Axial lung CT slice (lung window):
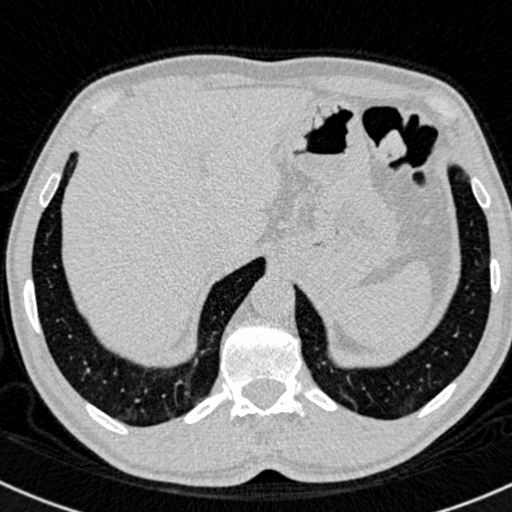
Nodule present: no